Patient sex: M
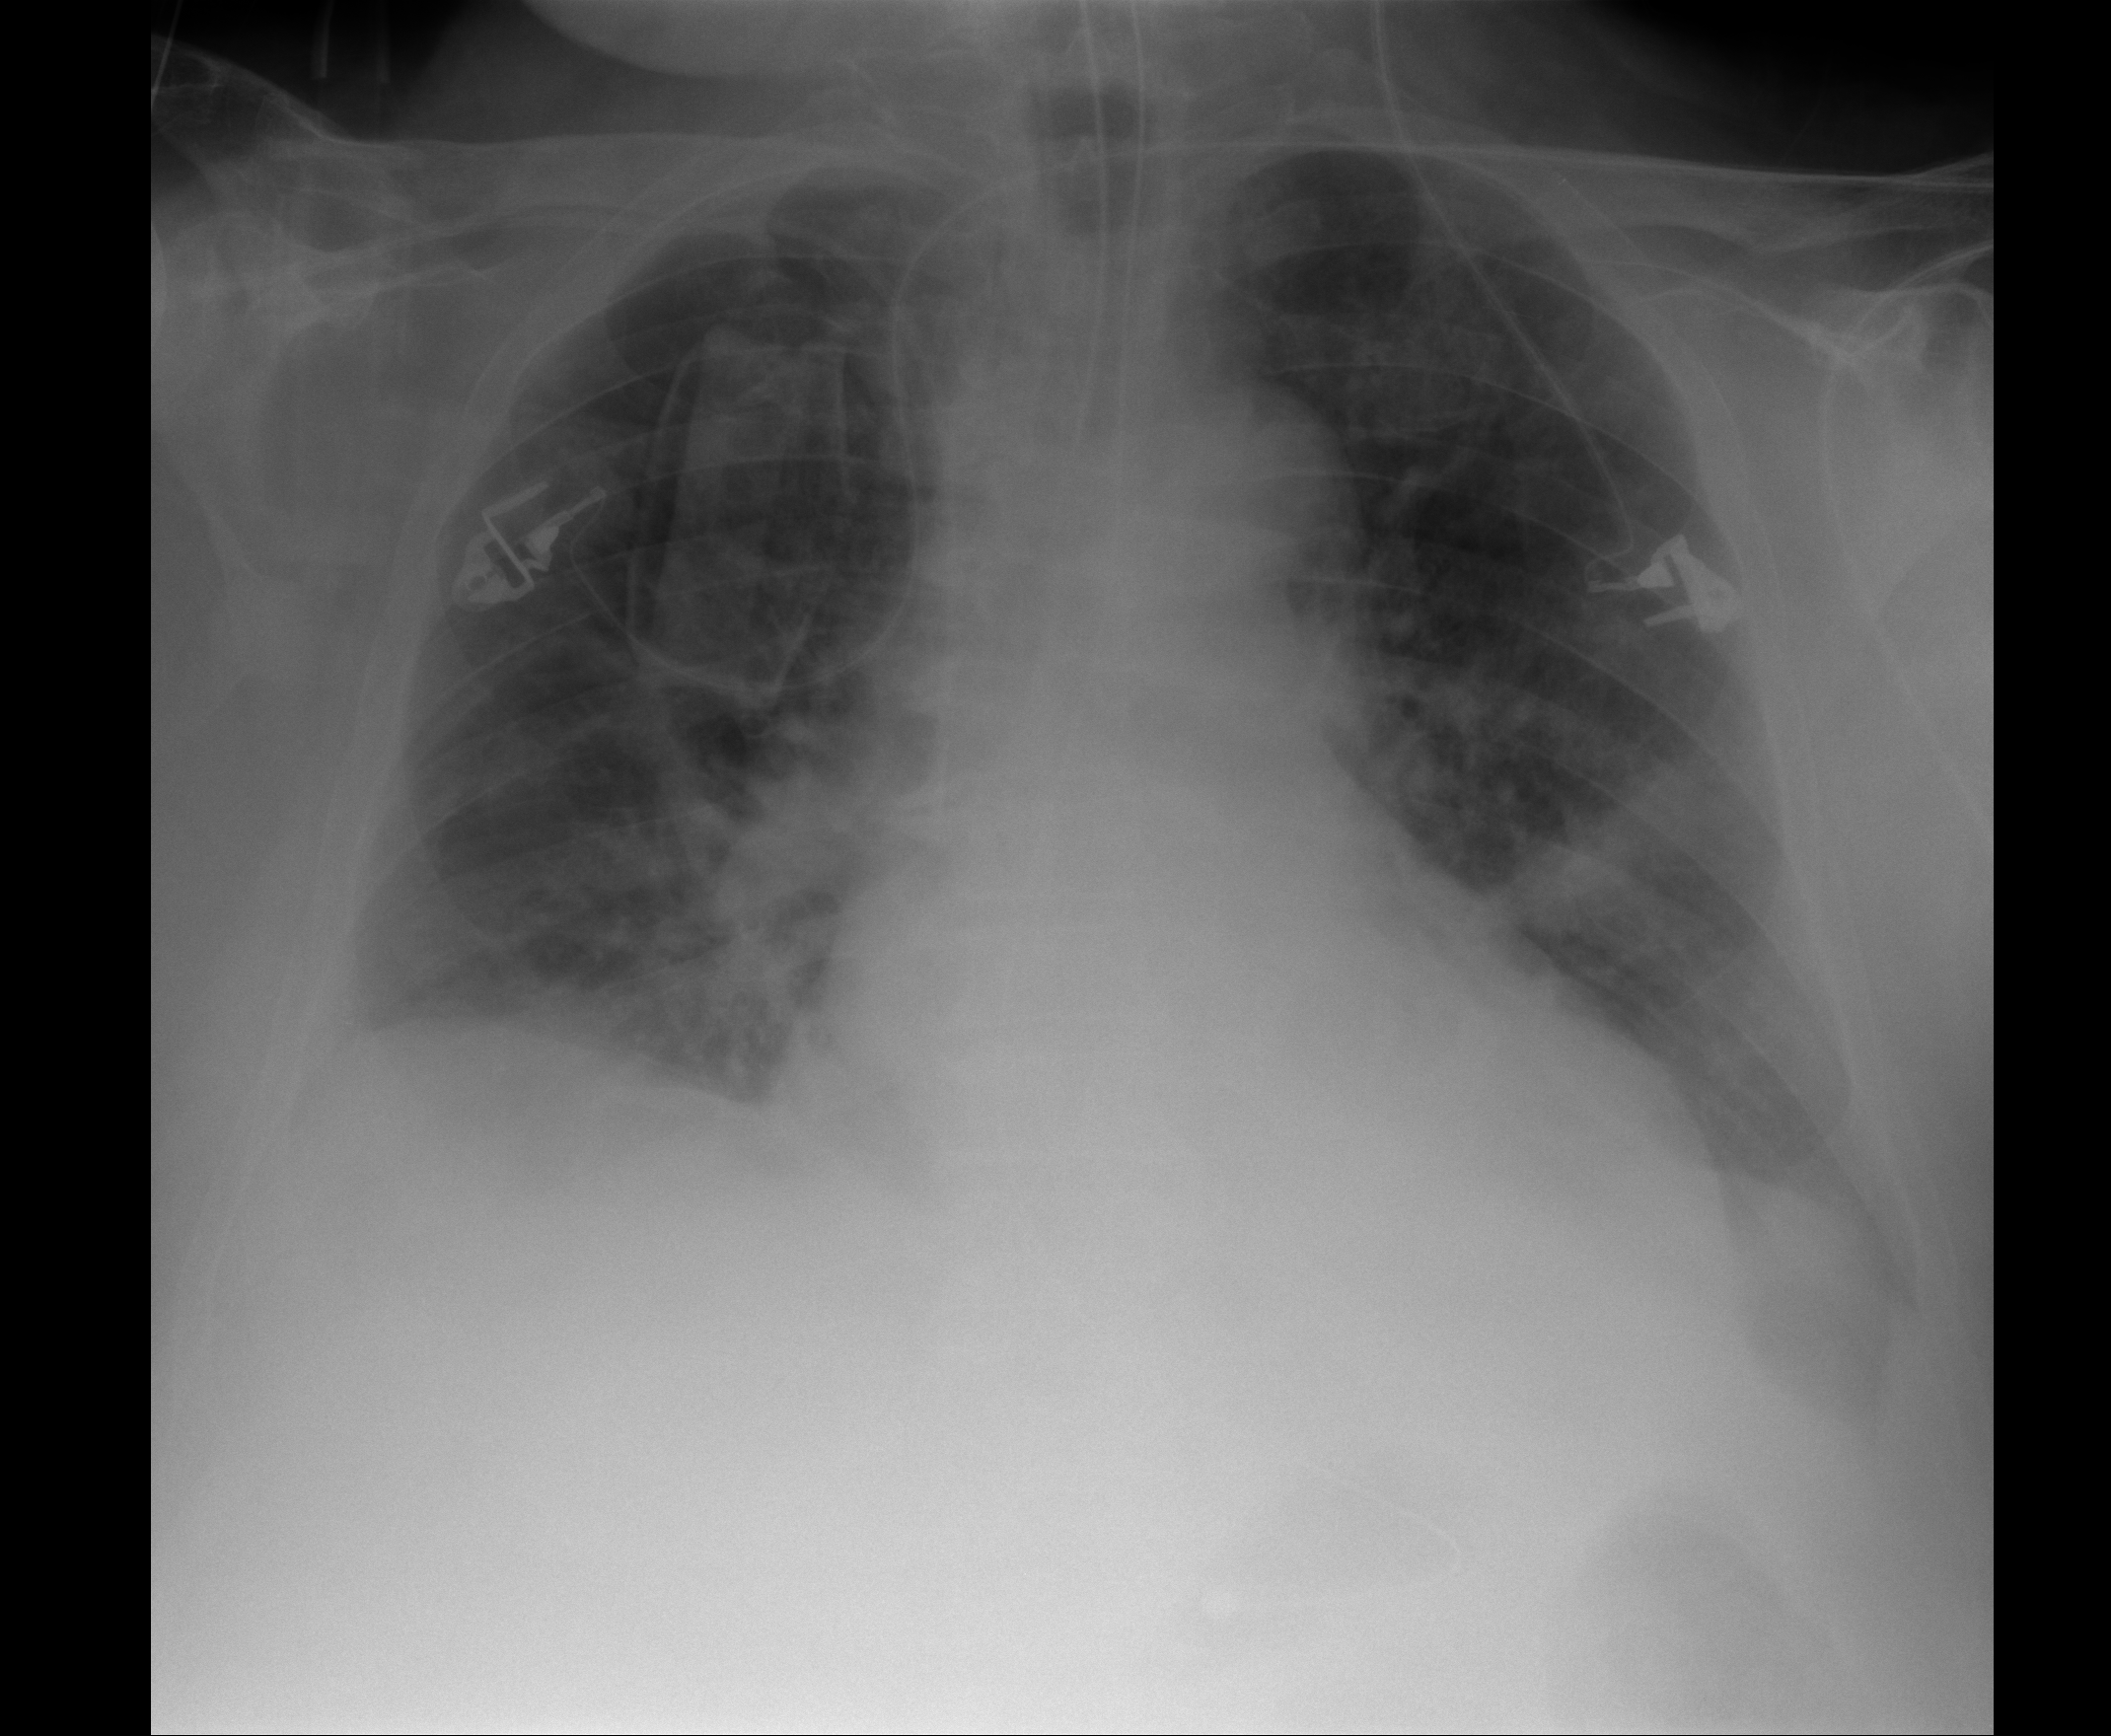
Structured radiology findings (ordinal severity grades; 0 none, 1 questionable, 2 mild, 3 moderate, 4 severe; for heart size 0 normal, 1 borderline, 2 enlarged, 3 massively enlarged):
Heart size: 2
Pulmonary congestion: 2
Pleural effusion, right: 1
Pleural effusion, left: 1
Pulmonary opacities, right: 0
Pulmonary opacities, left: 0
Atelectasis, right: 2
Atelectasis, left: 2